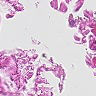
Metastatic tissue present: no